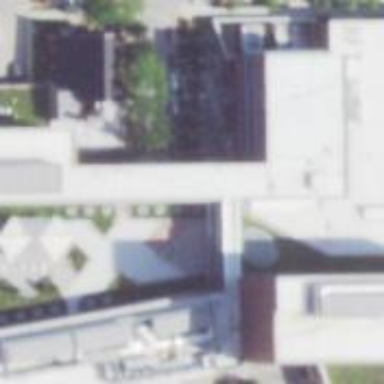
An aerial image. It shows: College building.